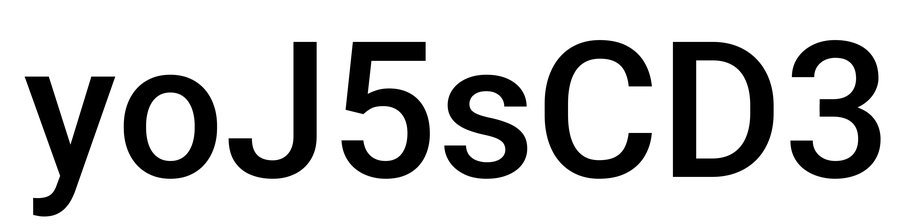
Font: Roboto_Medium